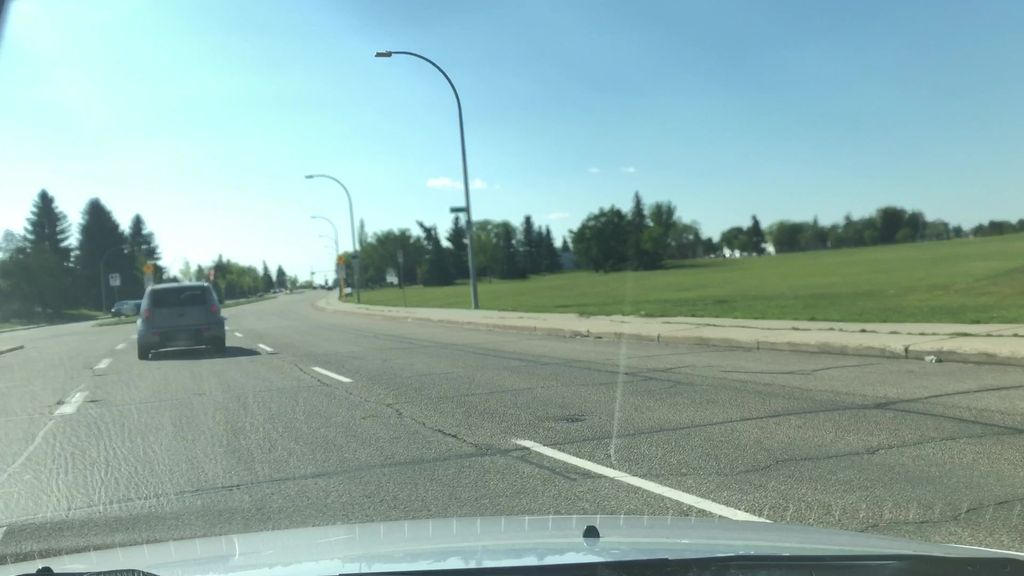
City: edmonton